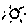
Label: sun